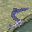
Label: 5